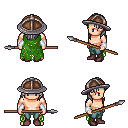
a pixel art fantasy rpg character, male body template, human, light skin, green tattered cape, teal pants, white long hairstyle, chain helm, white cloth bracers, maroon shoes, spear, four views (front, back, left, right), 2x2 character sprite sheet, small pixel art, hard edges, no anti-aliasing